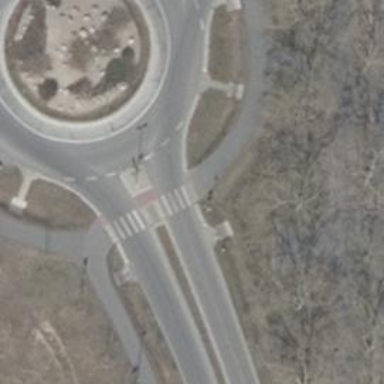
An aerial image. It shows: Zebra crossing with pedestrian island.